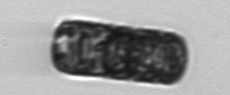
Label: Paralia_sulcata